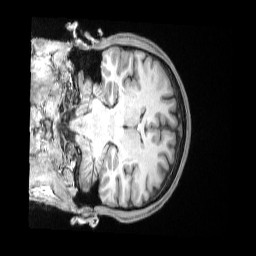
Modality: T1w
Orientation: coronal
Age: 38
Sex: male
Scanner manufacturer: siemens
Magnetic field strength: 3 T
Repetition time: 2 s
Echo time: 0.00339 s